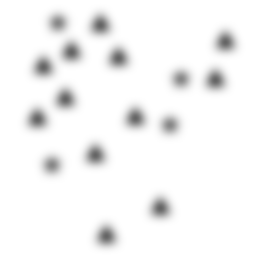
Squares: 0
Triangles: 12
Stars: 4
Total shapes: 16